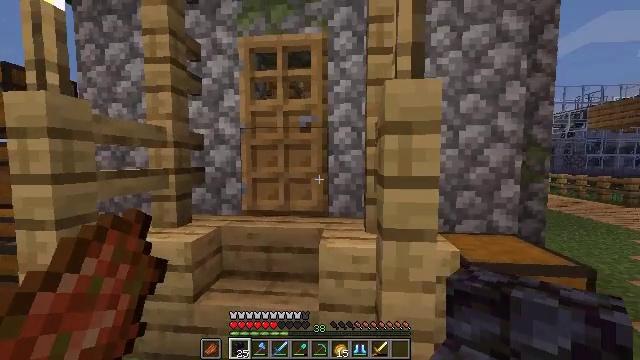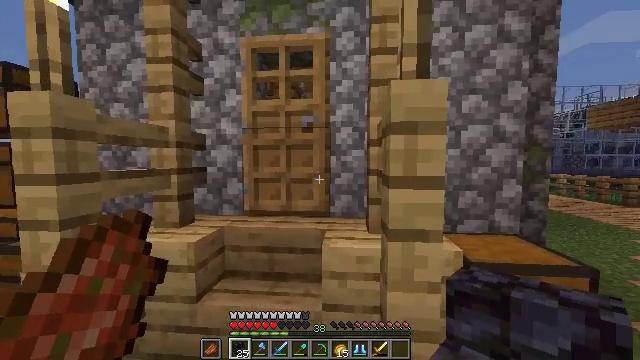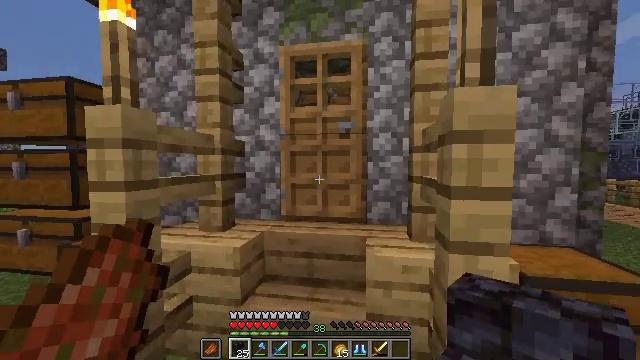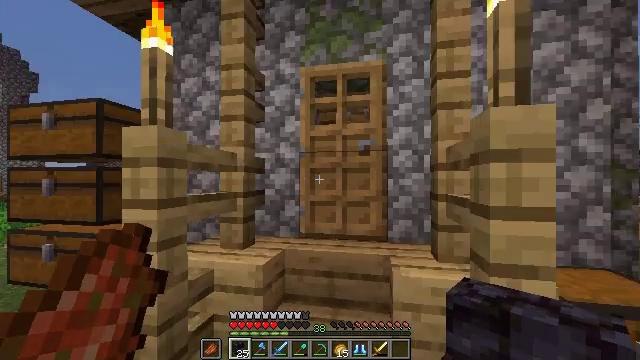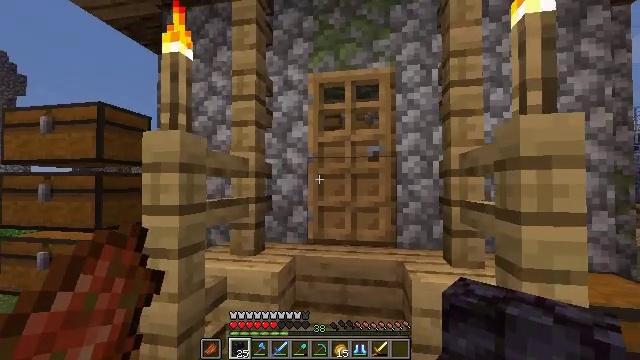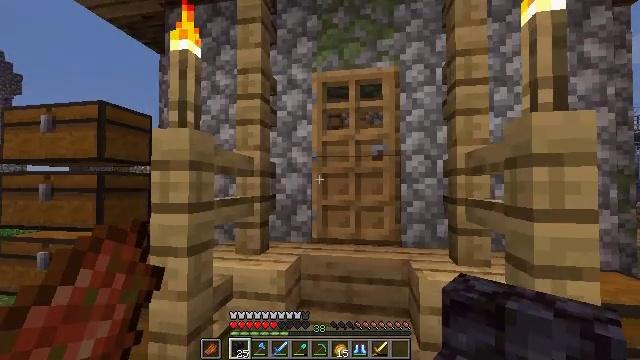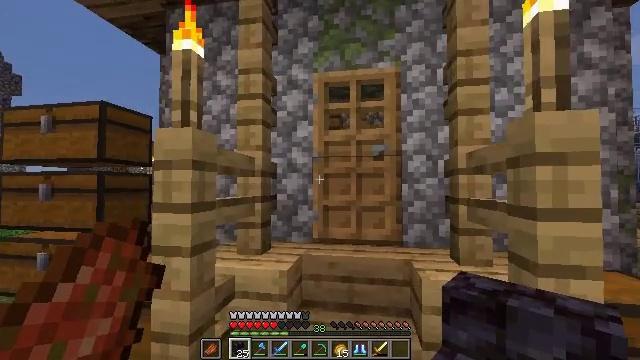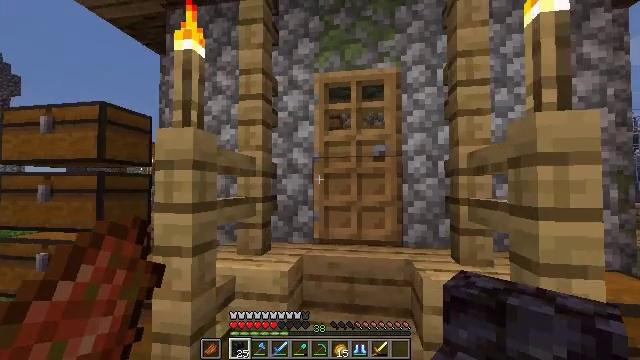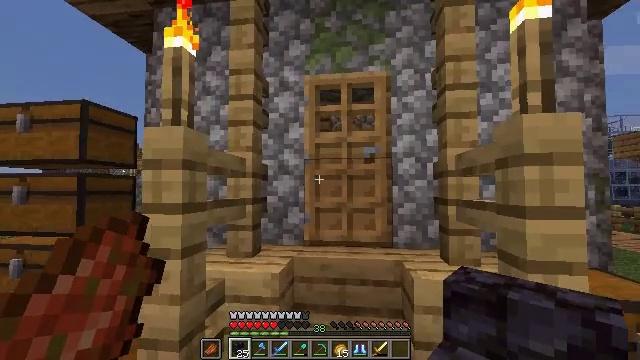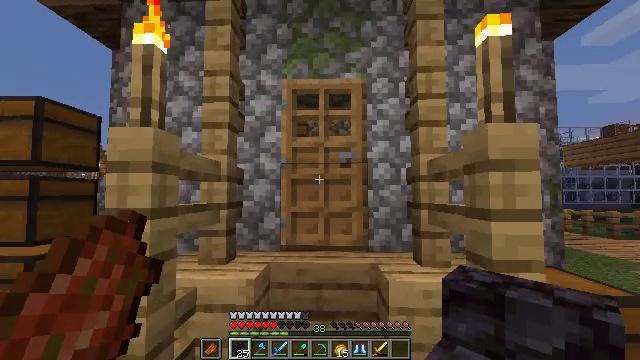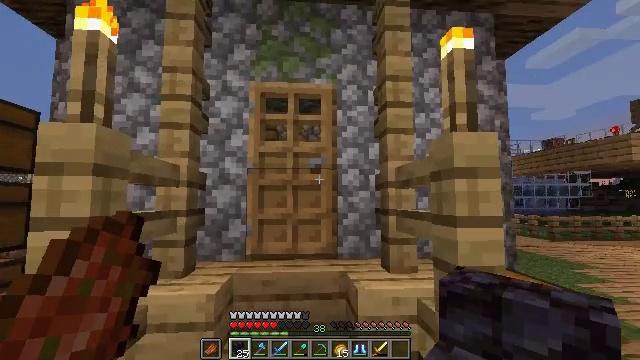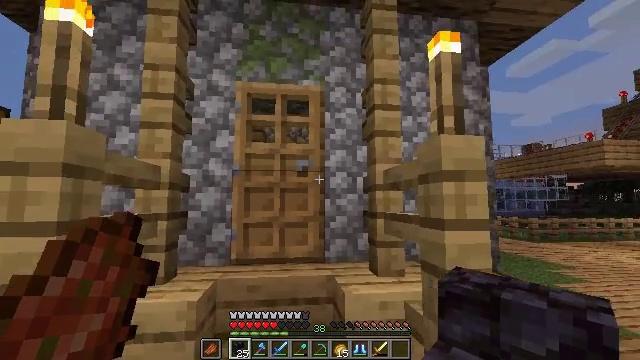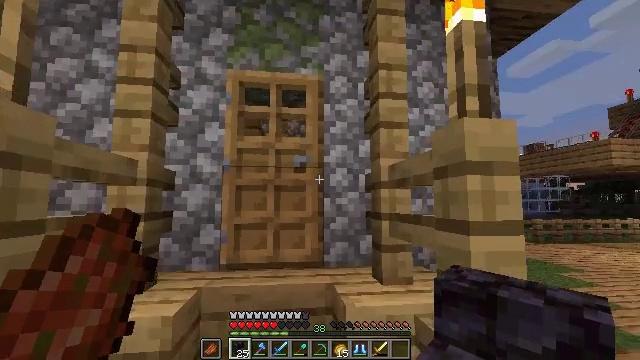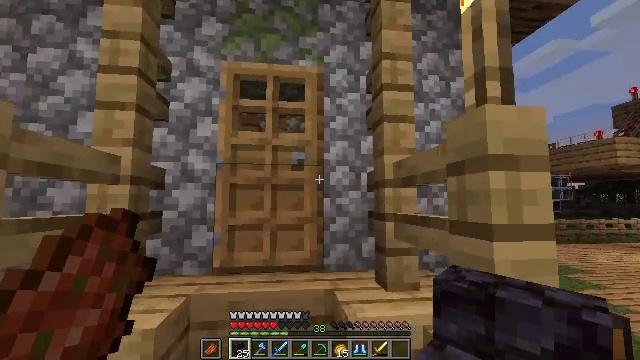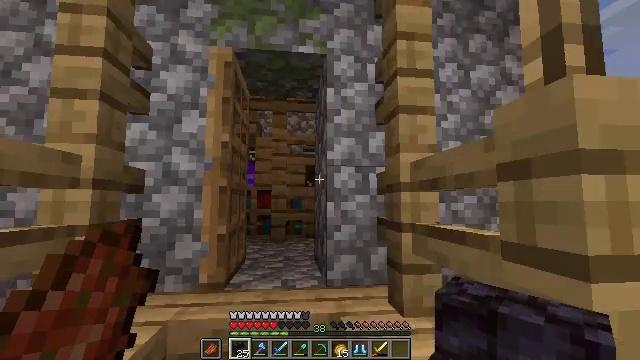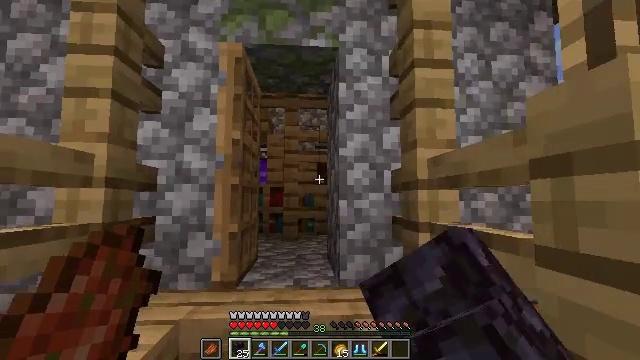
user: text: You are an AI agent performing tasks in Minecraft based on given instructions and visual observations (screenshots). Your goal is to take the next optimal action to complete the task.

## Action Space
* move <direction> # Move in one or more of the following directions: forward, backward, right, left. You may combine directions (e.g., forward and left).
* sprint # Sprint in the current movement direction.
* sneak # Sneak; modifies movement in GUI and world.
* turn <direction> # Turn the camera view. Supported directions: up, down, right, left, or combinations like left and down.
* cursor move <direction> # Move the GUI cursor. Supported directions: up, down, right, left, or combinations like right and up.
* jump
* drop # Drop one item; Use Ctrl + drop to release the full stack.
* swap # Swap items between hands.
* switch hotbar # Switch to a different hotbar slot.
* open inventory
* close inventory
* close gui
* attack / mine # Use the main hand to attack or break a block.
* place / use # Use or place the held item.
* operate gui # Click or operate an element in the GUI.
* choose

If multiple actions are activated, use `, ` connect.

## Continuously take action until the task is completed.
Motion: motion action
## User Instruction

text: Break the white bed to relocate it.
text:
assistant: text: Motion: move left
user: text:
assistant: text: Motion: move left, turn left
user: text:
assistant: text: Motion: move left, turn left and up
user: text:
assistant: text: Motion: turn right and up
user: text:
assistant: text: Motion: no_op
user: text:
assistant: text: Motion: no_op
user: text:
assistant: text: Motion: no_op
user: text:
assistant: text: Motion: turn right
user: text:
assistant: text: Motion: turn right and up
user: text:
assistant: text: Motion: move forward, turn right and up
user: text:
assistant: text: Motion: move forward, turn right
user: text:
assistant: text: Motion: move forward
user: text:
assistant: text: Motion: move forward
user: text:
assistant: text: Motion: move forward, use / place
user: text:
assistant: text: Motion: move forward, turn left, use / place
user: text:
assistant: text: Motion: move forward, turn left
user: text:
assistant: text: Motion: move forward, turn left and down
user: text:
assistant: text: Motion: move forward, sprint, turn left
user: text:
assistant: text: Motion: move forward, sprint, turn left
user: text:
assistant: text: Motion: move forward, sprint
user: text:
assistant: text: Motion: move forward, sprint
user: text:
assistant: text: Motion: move forward, sprint
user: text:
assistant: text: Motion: move forward
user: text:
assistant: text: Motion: move forward, turn right and down
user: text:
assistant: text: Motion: move forward, turn right and down
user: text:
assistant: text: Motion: move forward, sprint, turn right and down
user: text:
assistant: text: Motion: move forward, sprint, turn right and down
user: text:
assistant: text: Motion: move forward, sprint, turn right
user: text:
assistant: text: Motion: move forward, sprint, turn right
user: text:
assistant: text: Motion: move forward, turn right and down